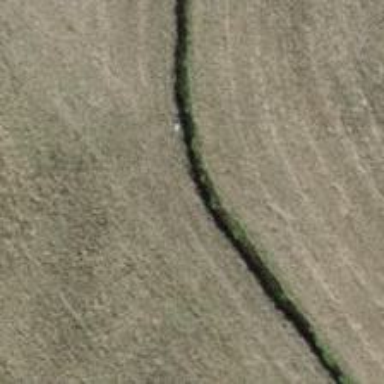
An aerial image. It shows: Ditch in the surroundings.